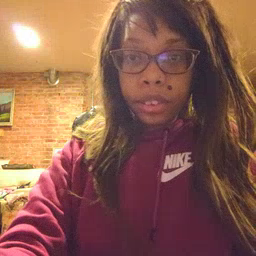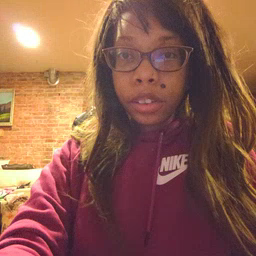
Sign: high